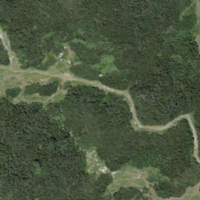
EUNIS habitat code: 32
Species observed at this site:
Pinus mugo
Juniperus communis